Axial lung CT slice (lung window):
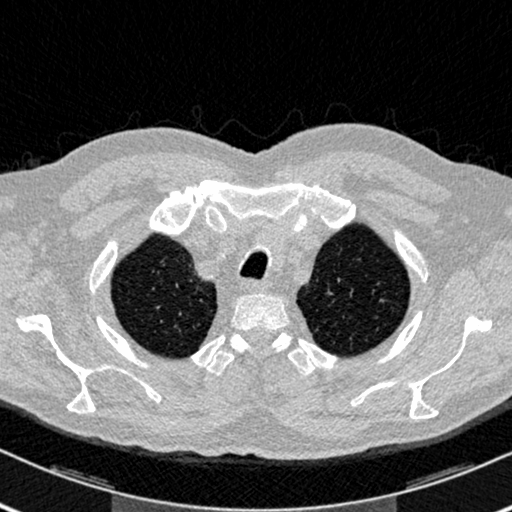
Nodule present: no